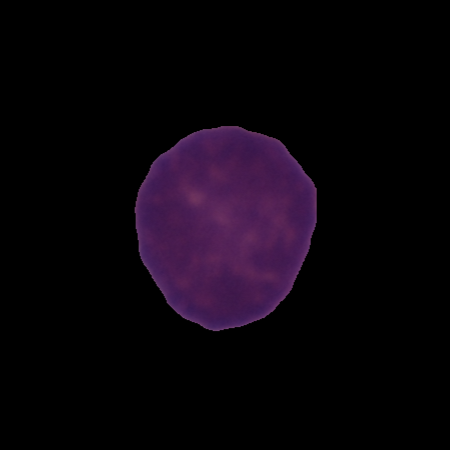
Label: healthy